Question: How to add two tables in a row in ?
As shown in the image
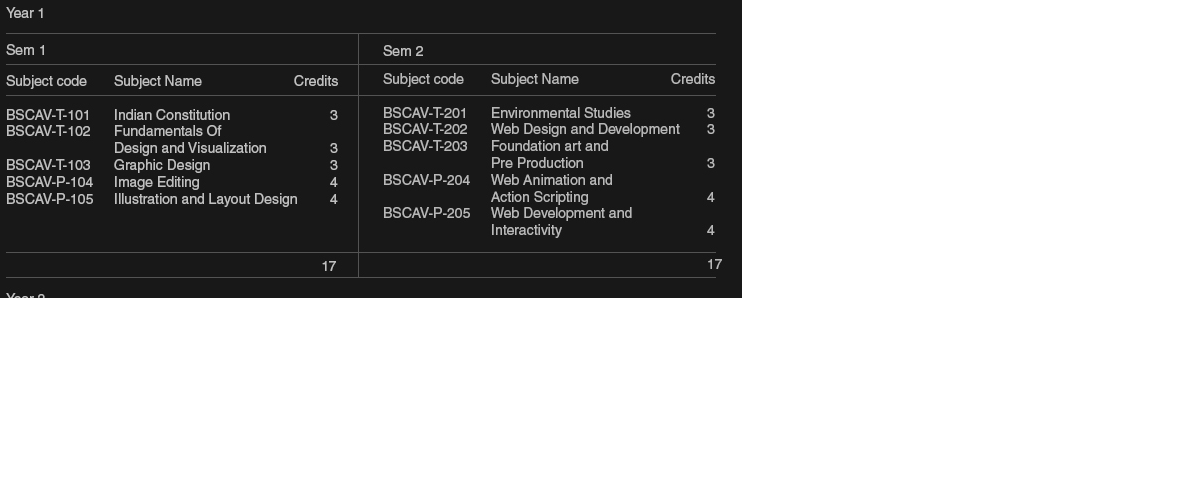
Answer: Here is the fiddle : <URL>
You can use the class 'row' in bootstrap and then divide your page like this :
'''
<div class="row">
<div class="col-md-6">
<!--table1 -->
</div>
<div class="col-md-6">
<!--table2 -->
</div>
</div>
'''
This will give you two 'div' with both occupying equal space. This is according <URL>
---
You can also try one thing : Design two tables and give both of them float left like this :
'''
<div>
<table style="float: left">
<tr>
<td>..</td>
</tr>
</table>
<table style="float: left">
<tr>
<td>..</td>
</tr>
</table>
</div>
'''
or simply use css:
'''
div>table {
float: left
}
'''